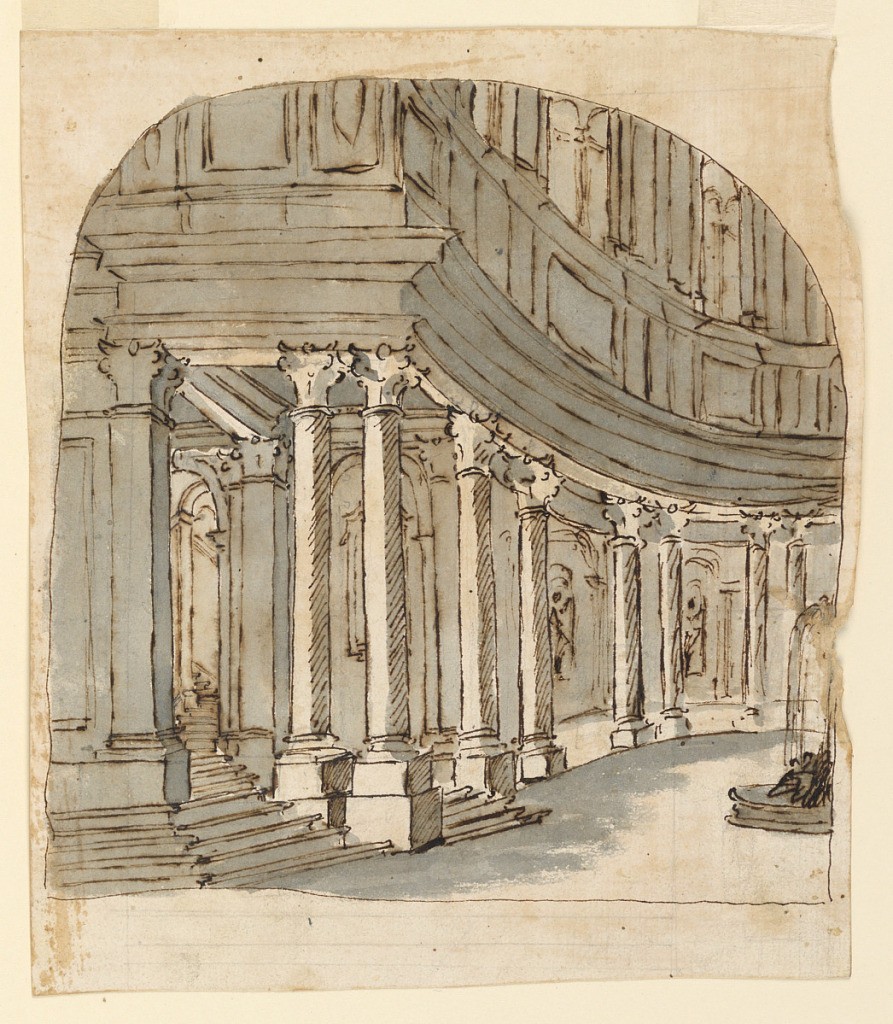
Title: Stage Design: Curving Portico
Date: late 17th century
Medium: Pen and ink, brush and sepia wash on paper
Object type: Drawing
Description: Vertical rectangle showing a curving portico supported by pairs of Corinthian columns.